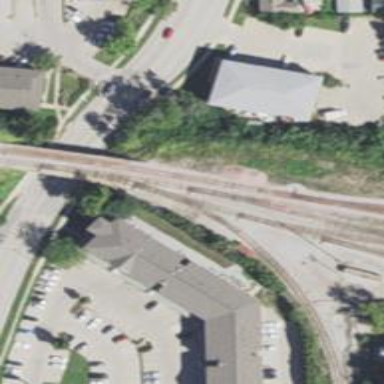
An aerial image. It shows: Railway spur service.